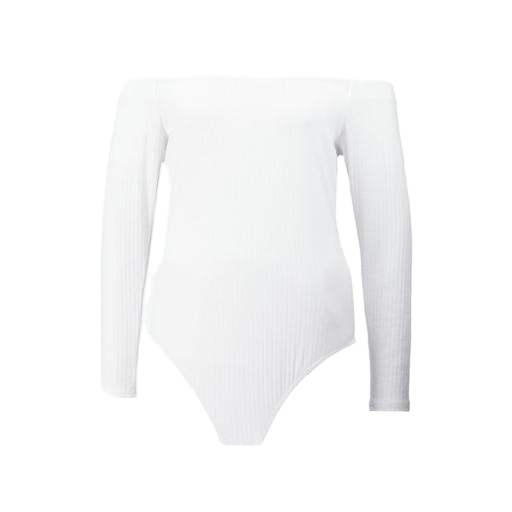
white body suit, only white and long sleeves, front long sleeve bardot, white background